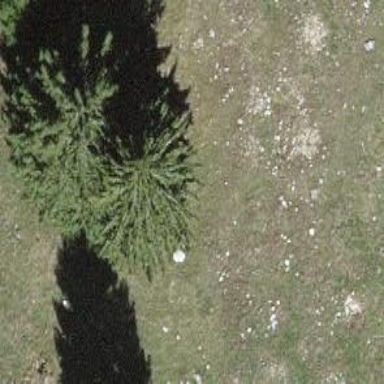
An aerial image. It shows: Evergreen needle-leaved tree typically found in agricultural areas.